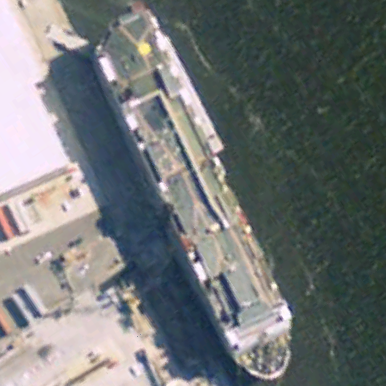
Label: civil